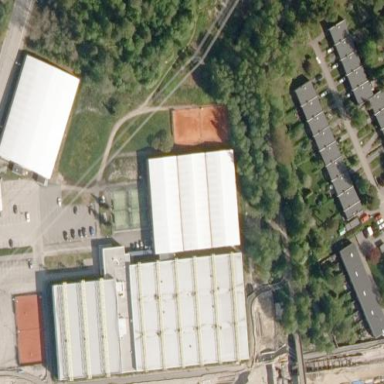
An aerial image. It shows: Pavilion used for tennis and padel sports.